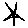
Label: star